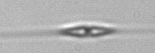
Label: Cylindrotheca